Interaction volume radius: 5 \u00c5
Interaction volume height: 50 \u00c5
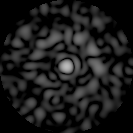
Disorder parameter: 0.83